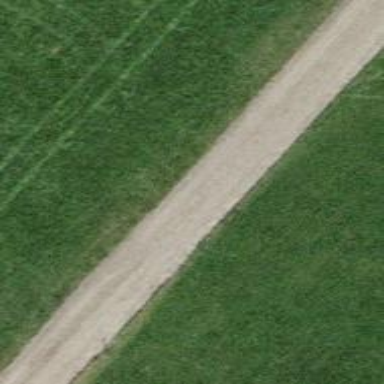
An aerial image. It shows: Compacted track road with grade3 tracktype.